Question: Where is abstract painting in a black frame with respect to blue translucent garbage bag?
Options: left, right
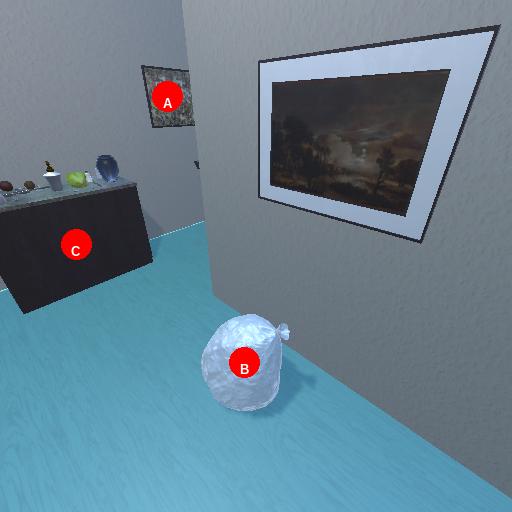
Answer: left